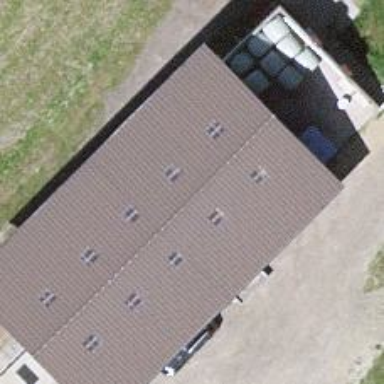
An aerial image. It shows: Farm auxiliary building.